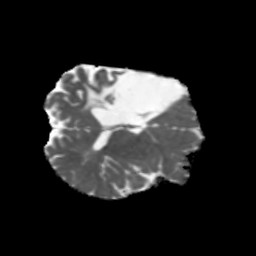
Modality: MD
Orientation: axial
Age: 46
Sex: female
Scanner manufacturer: siemens
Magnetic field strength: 3 T
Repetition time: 5.47 s
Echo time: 0.0854 s